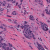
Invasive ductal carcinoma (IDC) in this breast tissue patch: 1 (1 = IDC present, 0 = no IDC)